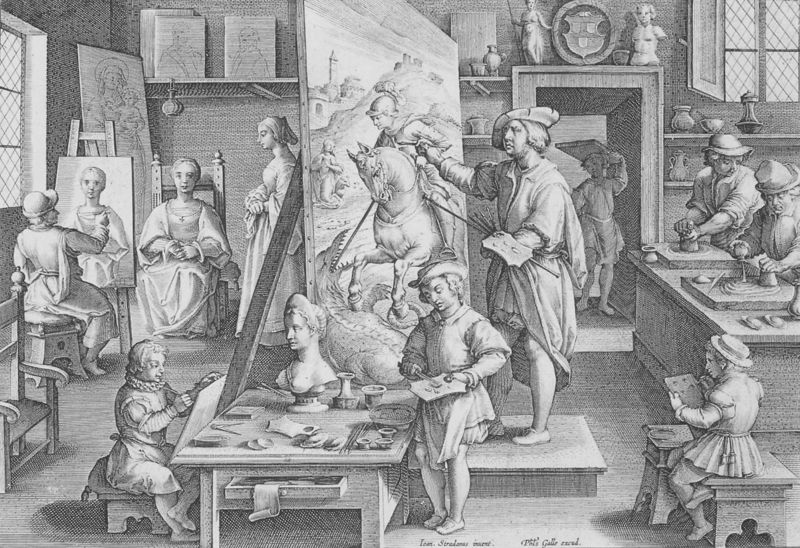
Titel: Color olivi
Künstler: Philip Galle
Institution: Amsterdam, Rijksprentenkabinett
Schlagwörter: gemälde, weiß, frauen, landschaft, menschen, fenster, frau, hut, männer, schwarz, stuhl, tisch, tür, ölbild, malerei, kragen, bild, portrait, porträt, kelch, renaissance, kinder, reiter, statue, ton, bilder, modell, lehrer, schule, unterricht, büste, atelier, maler, staffelei, schublade, vasen, druck, schwarz weiß, radierung, stich, künstler, leinwand, kunst, künste, malen, palette, pinsel, modelle, wappen, handwerk, handwerker, werkstatt, krüge, statuen, zeichnen, heiliger, regale, schüler, bozetti, malstock, kupferstich, rennaissance, stechen, lade, meister, georg, modellieren, stick, gesellen, lehrling, atelie, kopierer, paortrait, portratsitzung